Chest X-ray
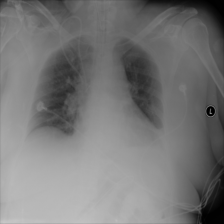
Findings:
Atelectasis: negative
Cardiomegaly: negative
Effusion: negative
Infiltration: negative
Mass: negative
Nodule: negative
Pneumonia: negative
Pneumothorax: negative
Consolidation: negative
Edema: negative
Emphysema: negative
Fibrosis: negative
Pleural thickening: negative
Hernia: negative